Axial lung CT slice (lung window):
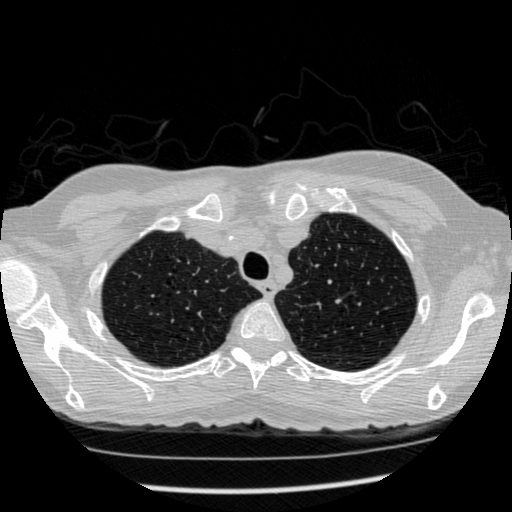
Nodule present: no